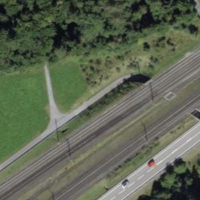
EUNIS habitat code: 55
Species observed at this site:
Silene nutans
Campanula glomerata
Gryllus campestris